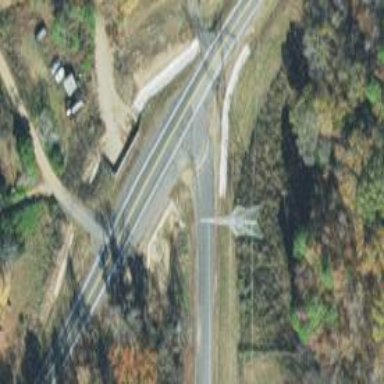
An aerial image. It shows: Beam bridge on secondary road.